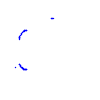
Particle: pion